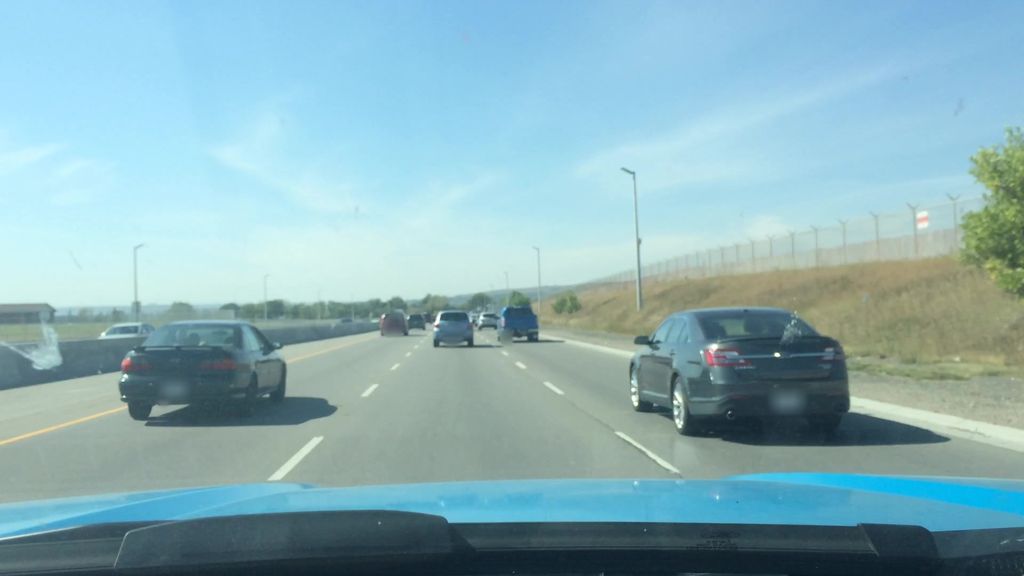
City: calgary